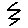
Label: zigzag